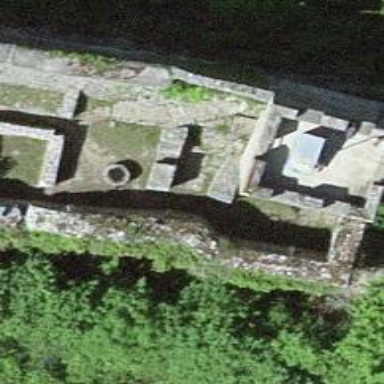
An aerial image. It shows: The historic ruins of castle with castle walls.